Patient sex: F
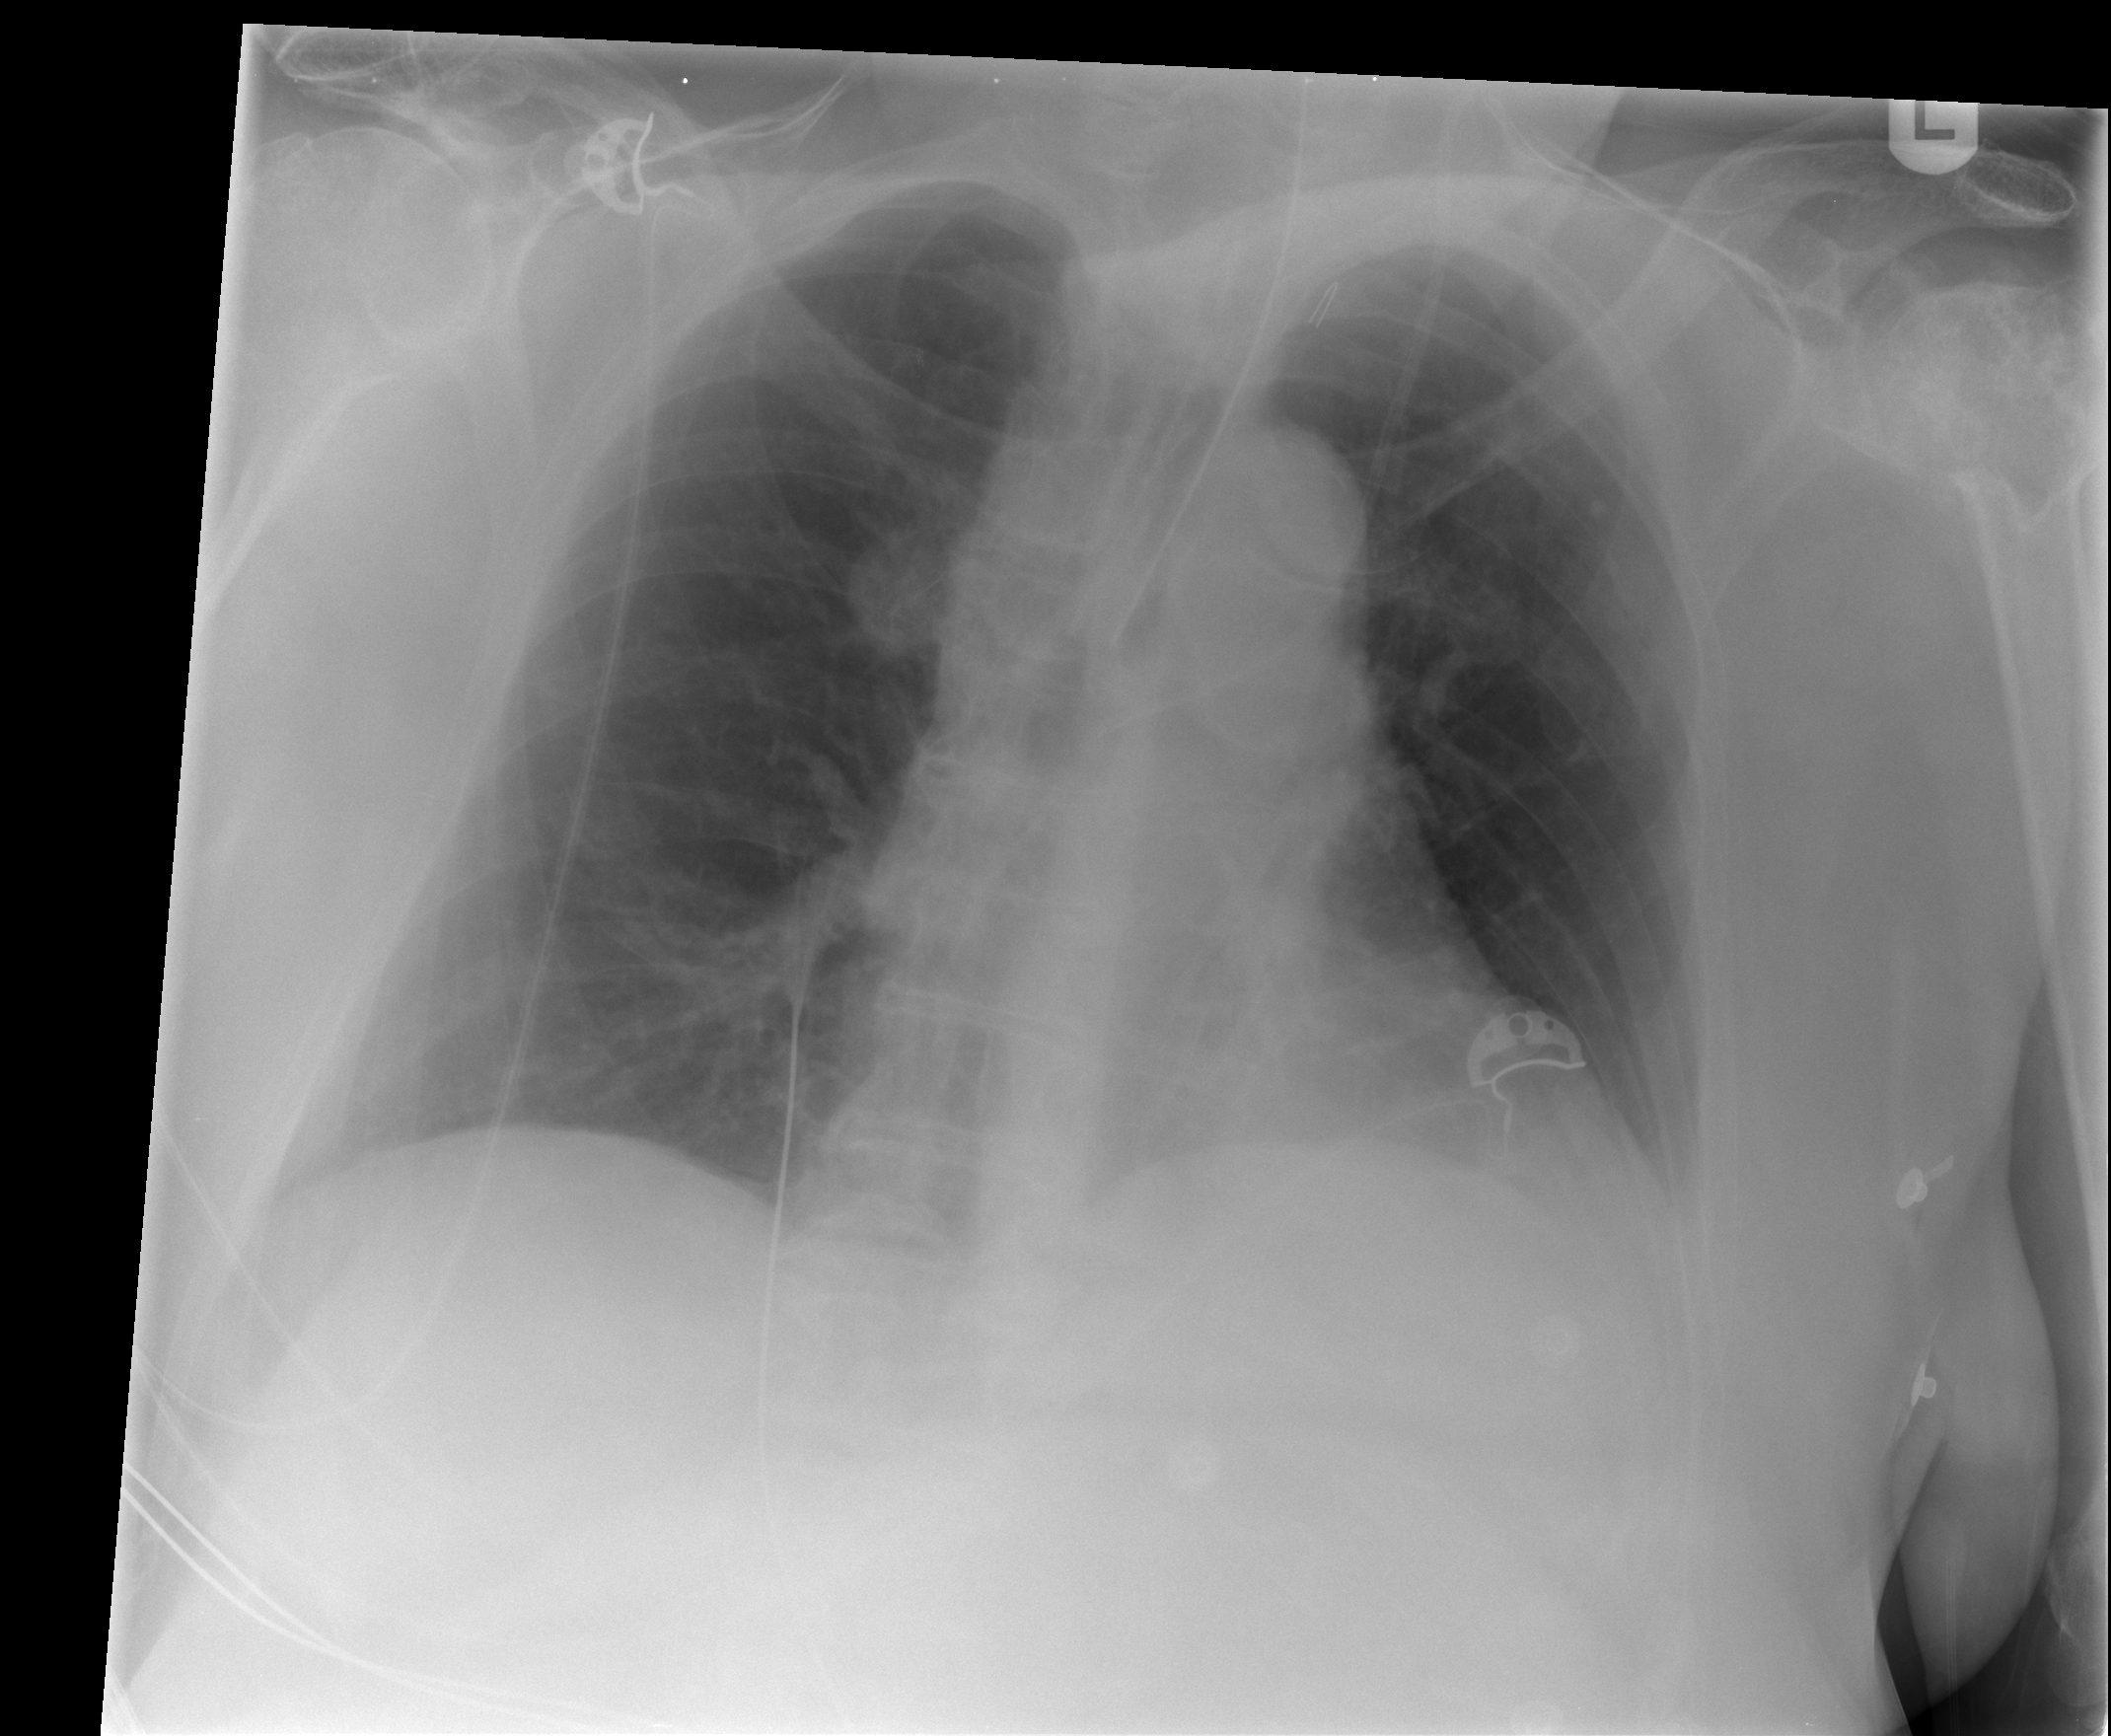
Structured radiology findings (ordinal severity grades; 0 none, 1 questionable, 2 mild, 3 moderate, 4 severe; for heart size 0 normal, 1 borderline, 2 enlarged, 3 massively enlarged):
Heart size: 1
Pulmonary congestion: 0
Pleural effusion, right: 0
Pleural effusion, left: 1
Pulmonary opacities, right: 0
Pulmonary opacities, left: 0
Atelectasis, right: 0
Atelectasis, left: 1